Question: I'm trying (for now) to create a grid of 25 squares wide, by 12 squares down and make them toggle between 2 colors when clicked (all squares are blue by default and clicking on one will turn it red. Another click will turn it back again to blue)
I've not done any Swing stuff for a long time, this is going to be a very very basic level design tool for my Android app. It 'kind of' works, but the mouse positions seem 'off' a little for some reason.
This is a screenshot:

The mouse pointer you can see, is where I clicked and the red square is the one that changed colour (the x positions are also off but not by as much as the 'y').
Why this is happening? Help would be appreciated.
(Apologies for confusion caused by calling my JPanels 'myFrames' ;-) )
'''
public class GUI extends JFrame implements MouseListener{
JFrame myFrame = new JFrame();
JLabel myPanels[];
public GUI(){
super("Grid");
setSize(1000,400);
setResizable(false);
setLayout(new GridLayout(12,25));
addMouseListener(this);
myPanels = new JLabel[300];
for (int x = 0;x<myPanels.length;x++){
myPanels[x]=new JLabel("");
myPanels[x].setOpaque(true);
myPanels[x].setBackground(Color.BLUE);
myPanels[x].setBorder(BorderFactory.createLineBorder(Color.black));
}
//Add all the squares (JLabels)
for (int x = 0;x<myPanels.length;x++)
add(myPanels[x]);
}
@Override
public void mouseClicked(MouseEvent e) {
//iterate through all JPanels to determine clicked one
for (int x = 0;x<myPanels.length;x++){
if (e.getX()>myPanels[x].getX()&&e.getX()<(myPanels[x].getX()+myPanels[x].getWidth()))
{
if(e.getY()>myPanels[x].getY()&&e.getY()<(myPanels[x].getY()+myPanels[x].getHeight())){
//Toggle colours
if (myPanels[x].getBackground()==Color.blue)
myPanels[x].setBackground(Color.red);
else {myPanels[x].setBackground(Color.blue);}
}
}
}
}
}
'''
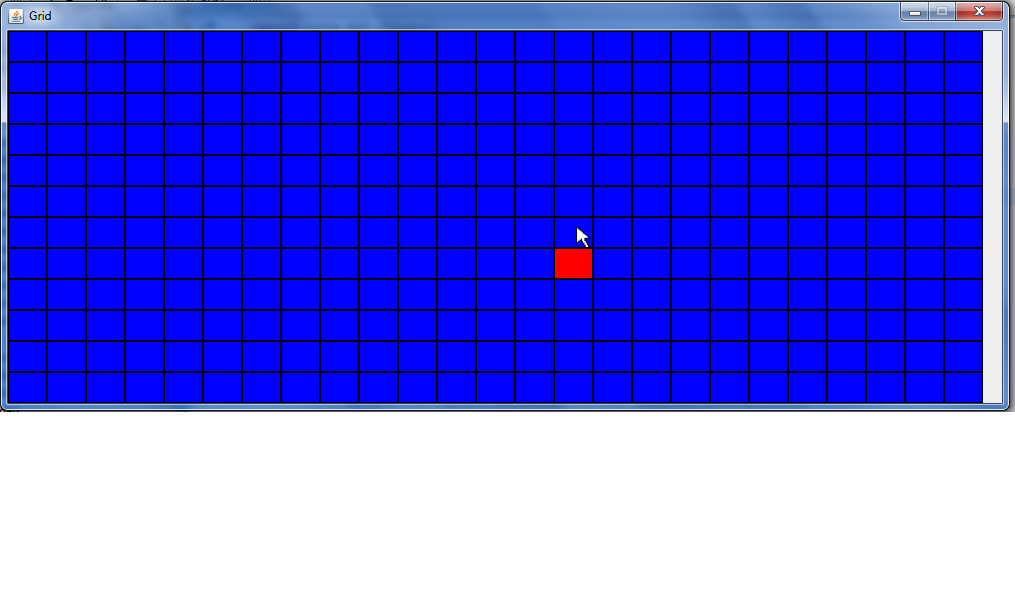
Answer: The click listener is added for the JFrame (i.e. the window) so the mouse coordinates are relative to the top left corner of the window, not the top left corner of the grid.
If you want to figure out which grid element was clicked, it might be easier to just add click listeners to each grid panel instead of the entire JFrame.
'''
for (int x = 0;x<myPanels.length;x++){
myPanels[x]=new JLabel("");
myPanels[x].setOpaque(true);
myPanels[x].setBackground(Color.BLUE);
myPanels[x].setBorder(BorderFactory.createLineBorder(Color.black));
myPanels[x].addMouseListener(this); // <-- add same listener to each grid
}
'''
and change the listener to
'''
@Override
public void mouseClicked(MouseEvent e) {
JLabel clickedPanel = (JLabel) e.getSource();
//Toggle colours
if (clickedPanel.getBackground()==Color.blue)
clickedPanel.setBackground(Color.red);
else
clickedPanel.setBackground(Color.blue);
}
'''